Fundus camera: zeiss
Shooting center: fovea
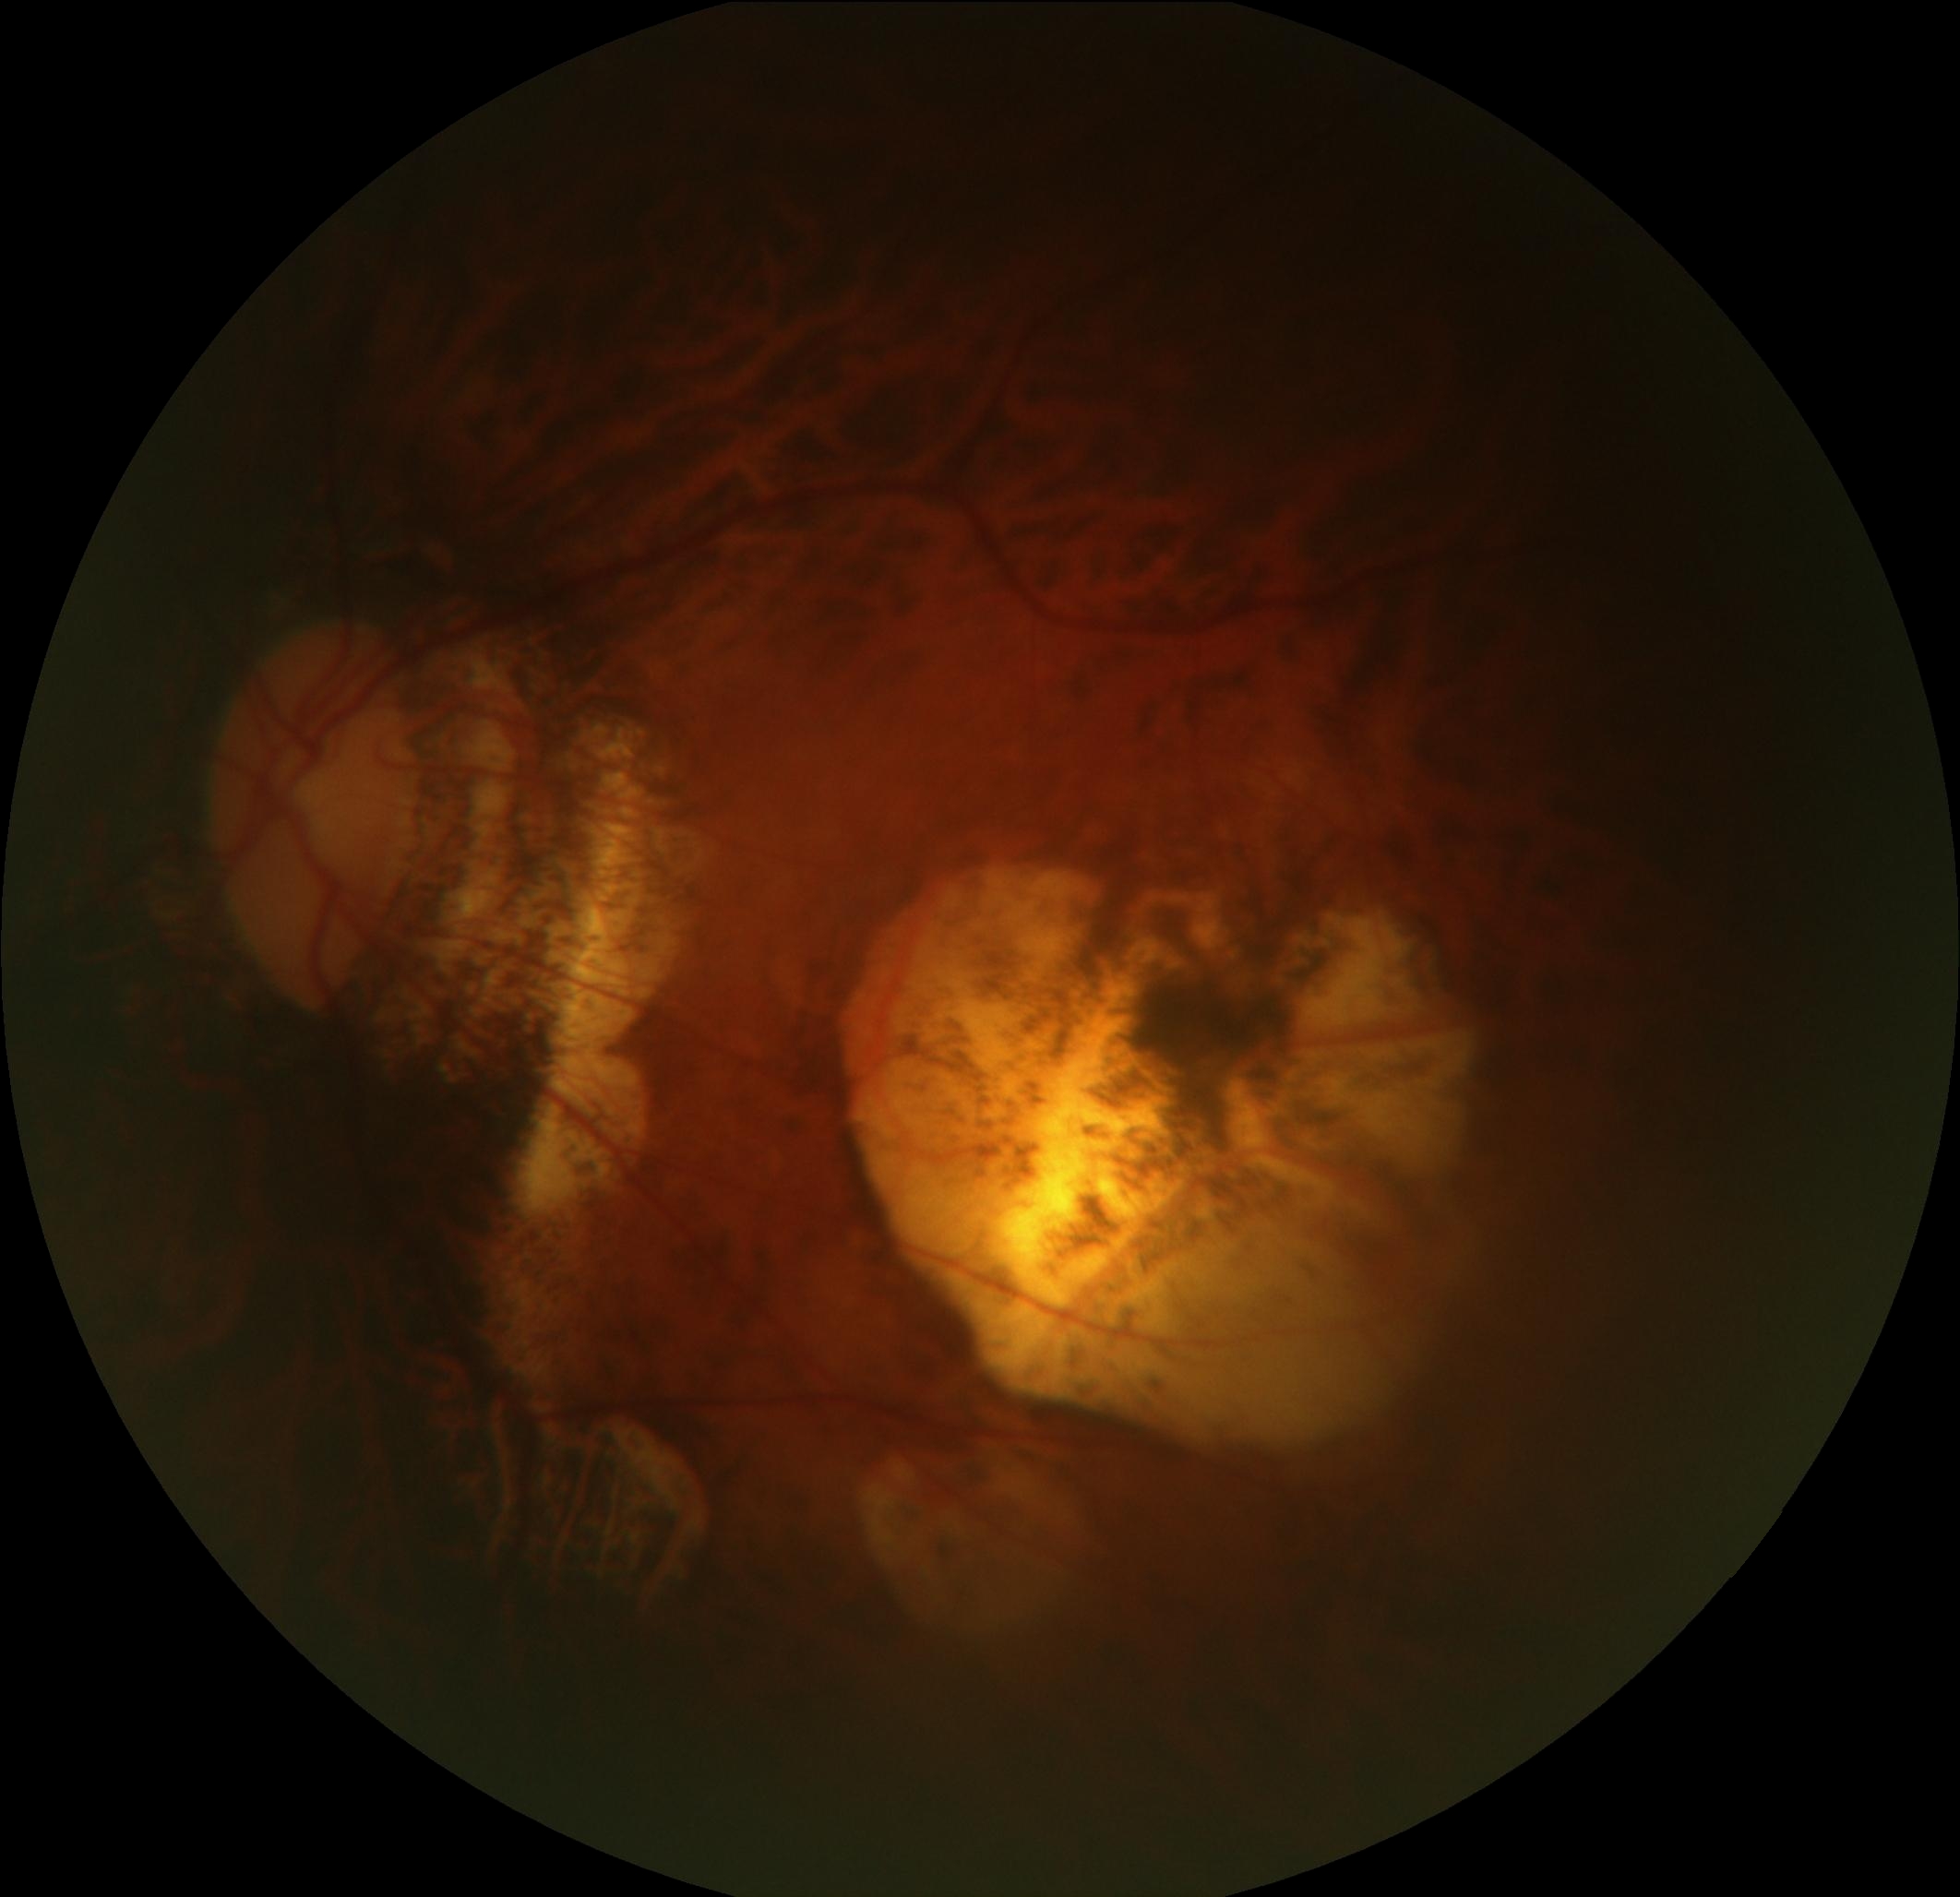
Pathologic myopia: yes
Patchy retinal atrophy: present
Retinal detachment: absent